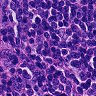
Metastatic tissue present: no